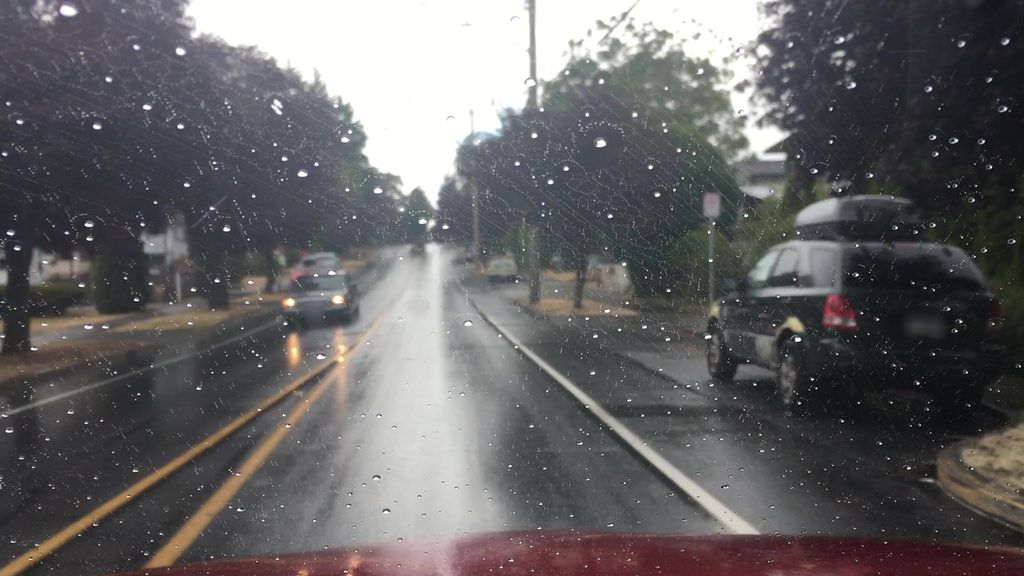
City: victoria